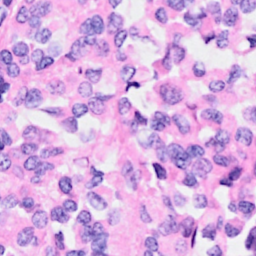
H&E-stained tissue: Breast